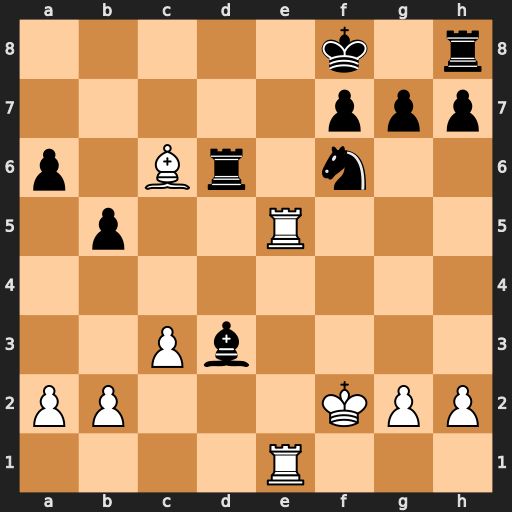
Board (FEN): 5k1r/5ppp/p1Br1n2/1p2R3/8/2Pb4/PP3KPP/4R3
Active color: w
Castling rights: -
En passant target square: -
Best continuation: Re8+ Nxe8 Rxe8#